Field crop: tomato
Growth stage: 1
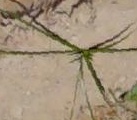
Species: cyperus